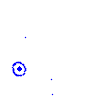
Particle: electron